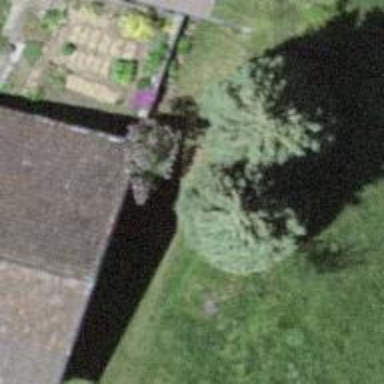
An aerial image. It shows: Evergreen needle-leaved tree.